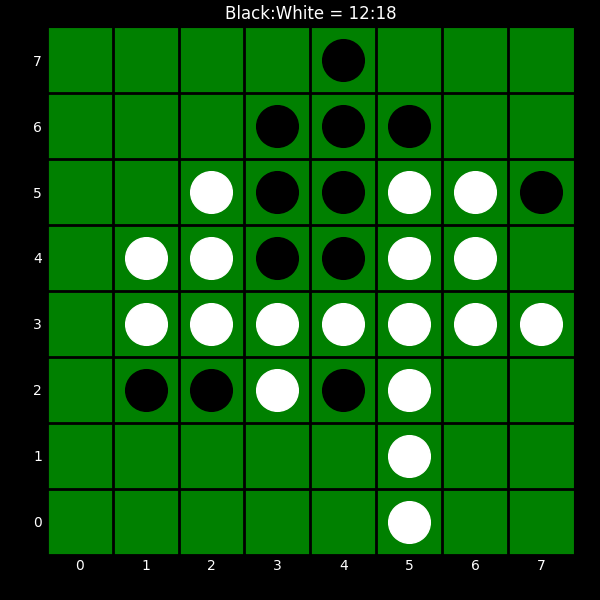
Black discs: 12
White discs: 18